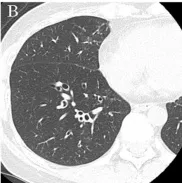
High-resolution computed tomography (HRCT) and bronchial thermoplasty (BT) findings; HRCT showed bronchial wall thickening and infiltrative shadows at the right inferior lobe before the first BT (A, B, C).
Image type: radiology (ct)